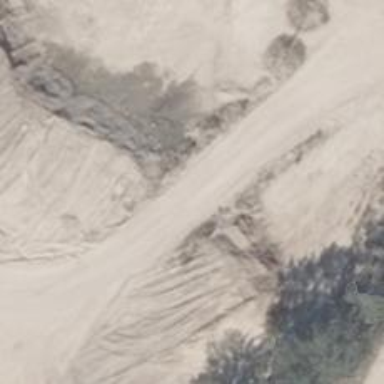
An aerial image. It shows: Dirt service road.